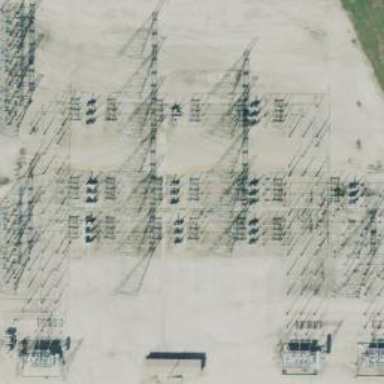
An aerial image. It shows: Switch for power supply.